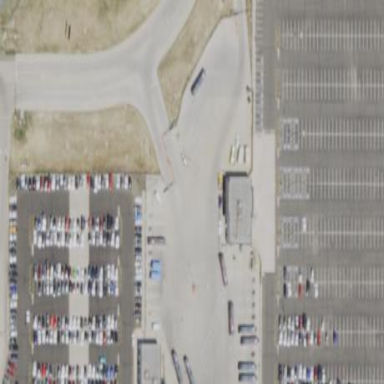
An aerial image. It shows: Parking area with concrete surface.